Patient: sex M, age 55
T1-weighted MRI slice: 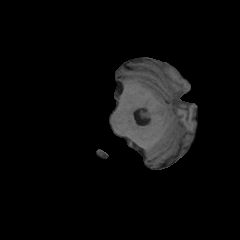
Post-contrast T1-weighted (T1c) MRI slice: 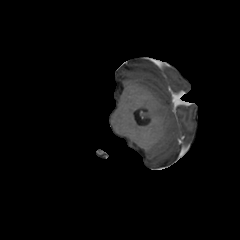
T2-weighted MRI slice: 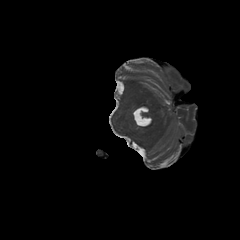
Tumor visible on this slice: no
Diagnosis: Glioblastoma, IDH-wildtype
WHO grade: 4